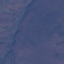
Land use / land cover: HerbaceousVegetation